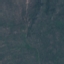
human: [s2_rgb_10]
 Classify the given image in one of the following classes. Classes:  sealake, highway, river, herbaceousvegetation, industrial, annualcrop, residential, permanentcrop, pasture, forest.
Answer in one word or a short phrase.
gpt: HerbaceousVegetation